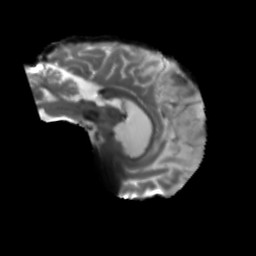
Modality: T2w
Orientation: sagittal
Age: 64
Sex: male
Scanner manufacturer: siemens
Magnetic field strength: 3 T
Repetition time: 5.25 s
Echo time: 0.08 s